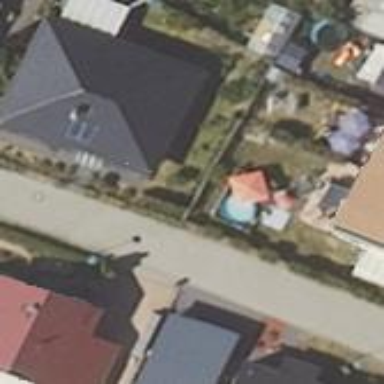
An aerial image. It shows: Simple house.